Question: I'm using the CollapsingToolbarLayout and I'm trying to make the title of the activity fall nicely into its Toolbar while not overlapping with the TabLayout.
I've been searching for a couple of hours and most of the answers suggested a custom height for the Toolbar, but this results in the Title going into the lower part of the toolbar (android:gravity="bottom"). Tried changing its gravity with no luck.
Is there any way of doing this?
This is what I am getting right now:

My XML layout is as following:
'''
<?xml version="1.0" encoding="utf-8"?>
<android.support.design.widget.CoordinatorLayout
xmlns:android="http://schemas.android.com/apk/res/android"
xmlns:app="http://schemas.android.com/apk/res-auto"
android:layout_width="match_parent"
android:layout_height="match_parent"
android:fitsSystemWindows="@bool/isFitSystemWindows">
<android.support.design.widget.AppBarLayout
android:layout_width="match_parent"
android:layout_height="wrap_content"
android:id="@+id/awesomeviewpager_appbar"
android:fitsSystemWindows="@bool/isFitSystemWindows"
app:layout_behavior="com.iac.awesomeviewpager.FlingBehavior"
app:theme="@style/ThemeOverlay.AppCompat.Light" >
<android.support.design.widget.CollapsingToolbarLayout
android:id="@+id/collapsing_toolbar_layout"
android:layout_width="match_parent"
android:layout_height="@dimen/header_height"
android:fitsSystemWindows="@bool/isFitSystemWindows"
app:expandedTitleGravity="center"
app:contentScrim="?attr/colorPrimary"
app:layout_scrollFlags="scroll|enterAlways|enterAlwaysCollapsed">
<com.flaviofaria.kenburnsview.KenBurnsView
android:id="@+id/cover"
android:layout_width="match_parent"
android:layout_height="match_parent"
android:background="@drawable/raton"
android:fitsSystemWindows="@bool/isFitSystemWindows"
android:scaleType="centerCrop"
android:src="@drawable/raton"
app:layout_collapseMode="parallax" />
<android.support.v7.widget.Toolbar
android:id="@+id/toolbar"
android:layout_width="match_parent"
android:layout_height="?actionBarSize"
android:minHeight="?attr/actionBarSize"
app:layout_collapseMode="pin"
app:popupTheme="@style/ThemeOverlay.AppCompat.Light" />
<android.support.design.widget.TabLayout
android:id="@+id/tab_layout"
android:layout_width="match_parent"
android:layout_height="wrap_content"
android:layout_gravity="bottom"
app:tabMode="scrollable"
app:theme="@style/ThemeOverlay.AppCompat.Dark.ActionBar"
app:popupTheme="@style/ThemeOverlay.AppCompat.Light"
app:tabBackground="@android:color/transparent"
app:tabIndicatorColor="@android:color/white"/>
</android.support.design.widget.CollapsingToolbarLayout>
</android.support.design.widget.AppBarLayout>
<android.support.v4.view.ViewPager
android:id="@+id/view_pager"
android:layout_width="match_parent"
android:layout_height="match_parent"
app:layout_behavior="@string/appbar_scrolling_view_behavior" />
</android.support.design.widget.CoordinatorLayout>
'''
Thank you!
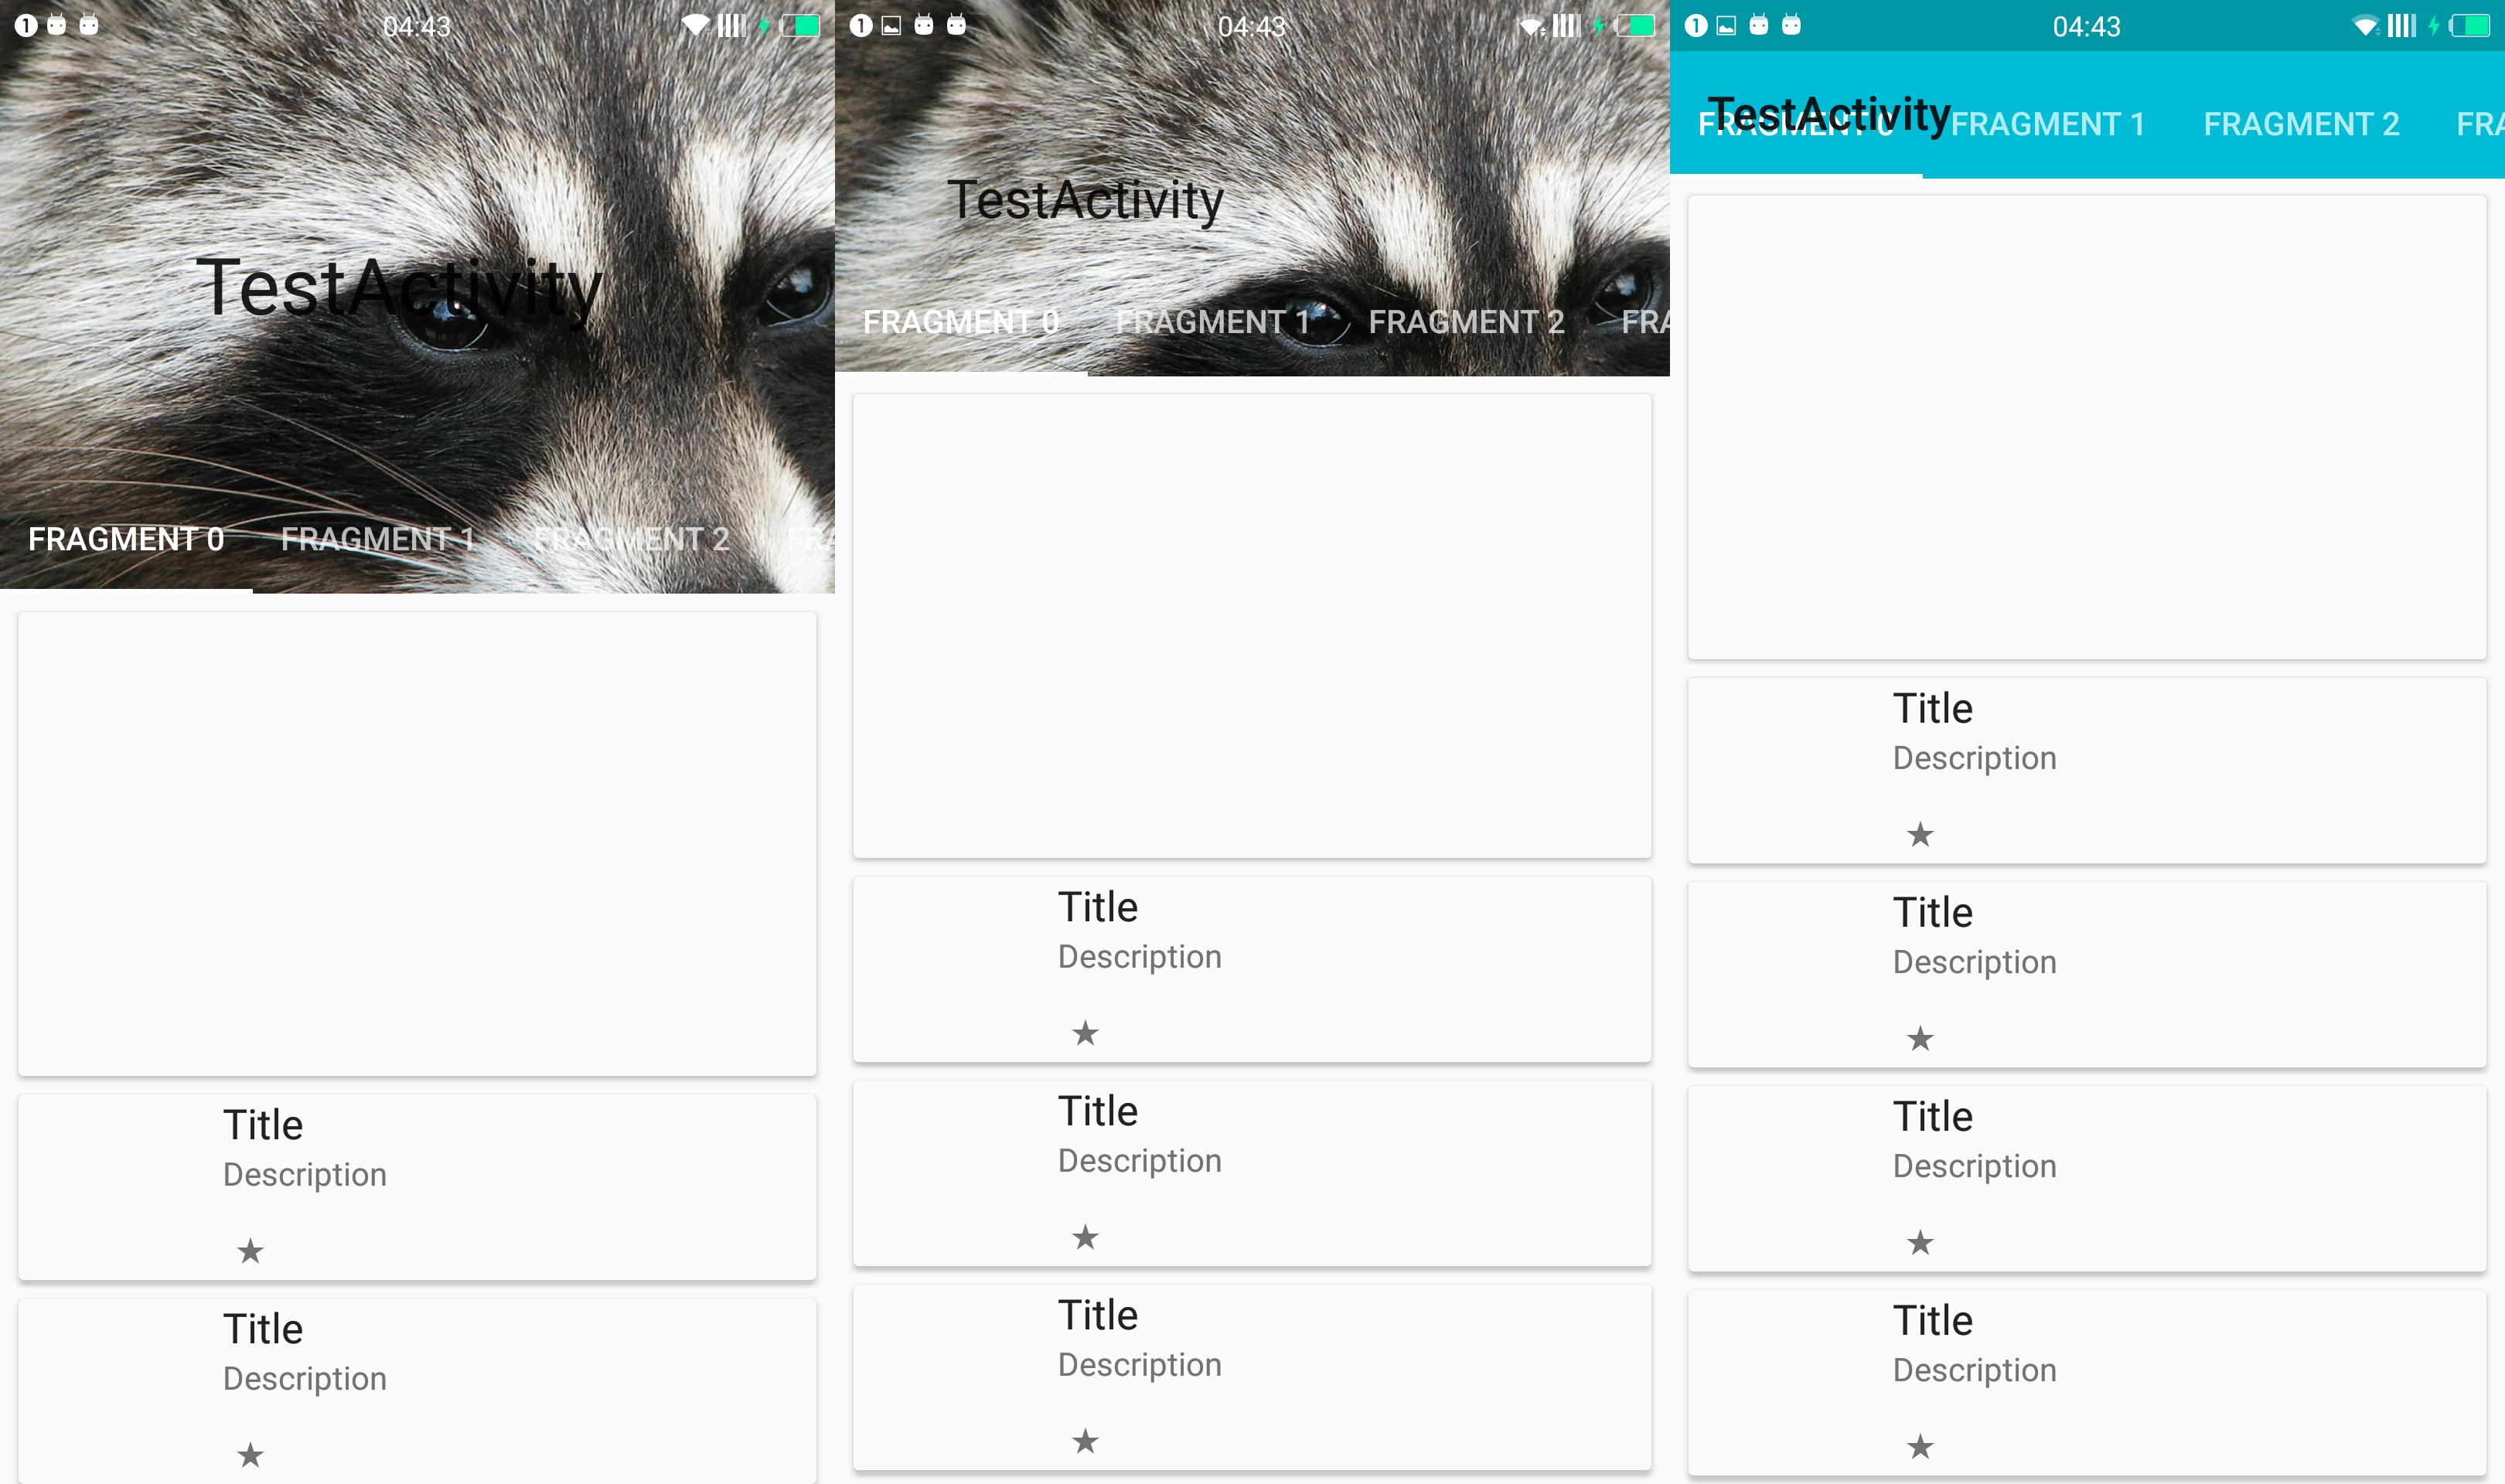
Answer: I have recently found myself in a similar situation as you. Unfortunately I couldn't find a nice and clean solution for this. I did, however, find a dirty XML, mish-mash solution.
One key moment was realizing that the 'CollapsingToolbarLayout' will inherit it's terminal collapsed height from the first 'Toolbar' within, or the one defined by the 'app:toolbarId' attribute.
Once one gets past this hurdle, it's only a matter of time and patience on how to play the margins and paddings to align the final result.
The key components in the below solution are:
- '@dimen/height'- '@dimen/height_double'- 'app:collapsedTitleGravity="top"'
The actual values of '@dimen/height' and '@dimen/height_double' are not as interesting as the relation between them; one being twice as big as the other. I think I have used '56dp' and '112dp' respectively in my tests.
I have also added semi-transparent background color attributes to the 'Toolbar' and the 'TabLayout' which will highlight (during runtime) what exactly is going on.
Hope you find this helpful.
'''
<?xml version="1.0" encoding="utf-8"?>
<android.support.design.widget.CoordinatorLayout
xmlns:android="http://schemas.android.com/apk/res/android"
xmlns:app="http://schemas.android.com/apk/res-auto"
android:layout_width="match_parent"
android:layout_height="match_parent">
<android.support.design.widget.AppBarLayout
android:layout_width="match_parent"
android:layout_height="wrap_content">
<!--
This one is interesting, especially the
"collapsedTitleGravity" and "expandedTitleMarginBottom"
attributes
-->
<android.support.design.widget.CollapsingToolbarLayout
android:layout_width="match_parent"
android:layout_height="wrap_content"
app:collapsedTitleGravity="top"
app:expandedTitleMarginBottom="@dimen/height"
app:layout_scrollFlags="scroll|exitUntilCollapsed">
<ImageView
android:layout_width="match_parent"
android:layout_height="200dp"
android:scaleType="centerCrop"
android:src="@drawable/pancake"
app:layout_collapseMode="parallax"
app:layout_collapseParallaxMultiplier="0.7" />
<!--
This one is extra interesting, given the relation
between its own height and the TabLayout height.
The layout margins and paddings are dependant on
text size etc.
-->
<android.support.v7.widget.Toolbar
android:layout_width="match_parent"
android:layout_height="@dimen/height_double"
android:layout_gravity="top"
android:layout_marginBottom="14dp"
android:layout_marginTop="-14dp"
android:background="#33ff0000"
android:paddingTop="12dp"
app:layout_collapseMode="pin" />
<!--
And this one too, given how its "layout_height"
attribute relates to the Toolbar.
-->
<android.support.design.widget.TabLayout
android:id="@+id/tabs"
android:layout_width="match_parent"
android:layout_height="@dimen/height"
android:layout_gravity="bottom"
android:background="#3300ff00"
app:tabGravity="fill"
app:tabMode="fixed" />
</android.support.design.widget.CollapsingToolbarLayout>
</android.support.design.widget.AppBarLayout>
<android.support.v4.view.ViewPager
android:layout_width="match_parent"
android:layout_height="match_parent"
app:layout_behavior="@string/appbar_scrolling_view_behavior"/>
<android.support.design.widget.FloatingActionButton
android:layout_width="wrap_content"
android:layout_height="wrap_content"
android:layout_gravity="bottom|end"
android:layout_margin="16dp"
android:src="@android:drawable/ic_dialog_email" />
</android.support.design.widget.CoordinatorLayout>
'''